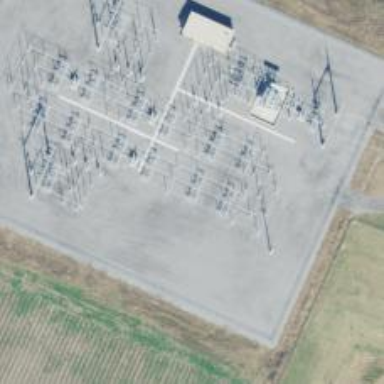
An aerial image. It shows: Switch used for power control.